Question: I have a COBOL program which generates a sequential file with this structure:
'''
FD ALUMNOS-FILE.
01 ALUMNOS-DATA.
88 EOF VALUE HIGH-VALUES.
05 STUDENTID PIC 9(7).
05 STUDENTNAME PIC X(10).
05 FILLER PIC X(8).
05 COURSECODE PIC X(4).
05 FOO PIC S9(7)V USAGE COMP-3.
'''
If I open the file in Notepad++, I see strange unicode symbols which are difficult to read caused by the 'COMP-3' variable. Something similar to the image below (the image is from another file):

Is there any way to rewrite this sequential file to be readable? Maybe using a script language like VBS? Any tip or advice will be appreciated, and if you need more info let me know and I'll edit the post.
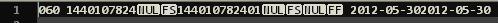
Answer: I would suggest having a look at the <URL>
But the <URL> will let you view / edit Cobol Files using a Cobol Copybook. In the RecordEditor you can export the file as Csv, Xml if you want.
As mentioned in the <URL> there are several solution for Reading Cobol files in Java and probably some in other languages.
---
To import the Cobol Copybook into the RecordEditor,
Select: >>>

The File-Structure controls how the file is read. Use a of if all the records are of the same length (no carraige return).
Other Structures supported include
- - -
From Record Editor 0.94.4, with a of you can edit Fixed Length Text files in a basic Text Editor if you want.
I am the author of RecordEditor
## Answer Updates 2017/08/09
### Conversion Utilities
For simple Cobol files these conversion utilities (based on JRecord) could be used:
- - -
### RecordEditor
The <URL> has a Generate option for generating Java / JRecord code.
See [RecordEditor Code Generation notes][8]
<URL>